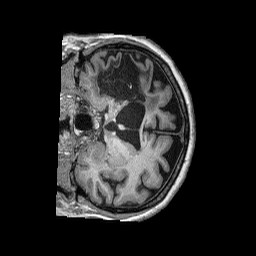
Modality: T1w
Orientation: coronal
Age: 56
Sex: male
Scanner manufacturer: siemens
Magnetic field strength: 3 T
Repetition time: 2.53 s
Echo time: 0.00144 s